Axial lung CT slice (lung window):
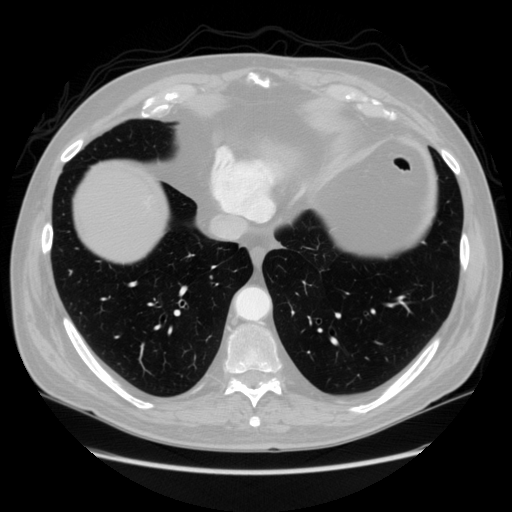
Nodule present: no